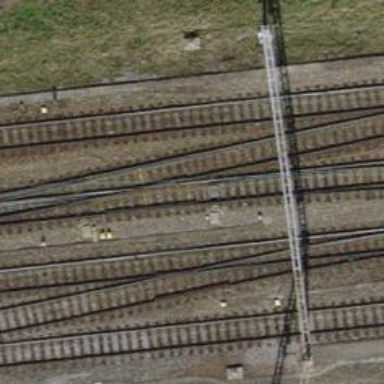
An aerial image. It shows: Railway switch.